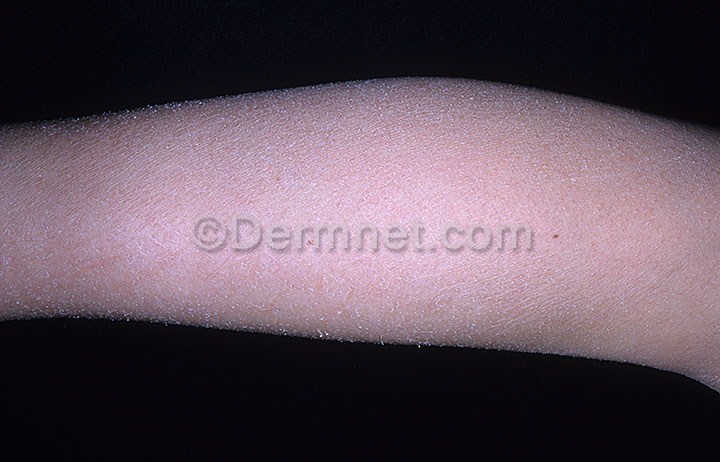
Disease: Atopic Dermatitis Photos